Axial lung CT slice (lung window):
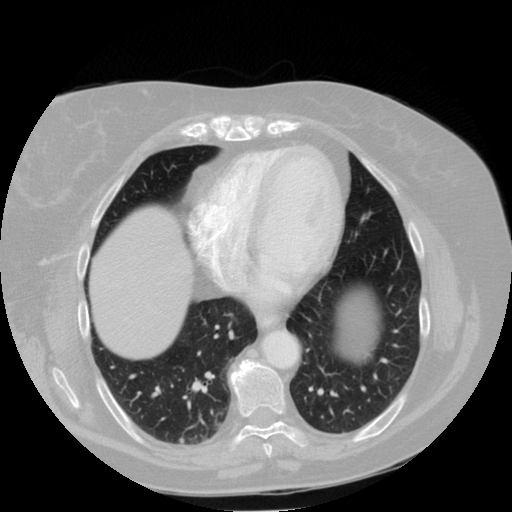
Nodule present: yes
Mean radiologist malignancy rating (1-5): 2